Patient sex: F
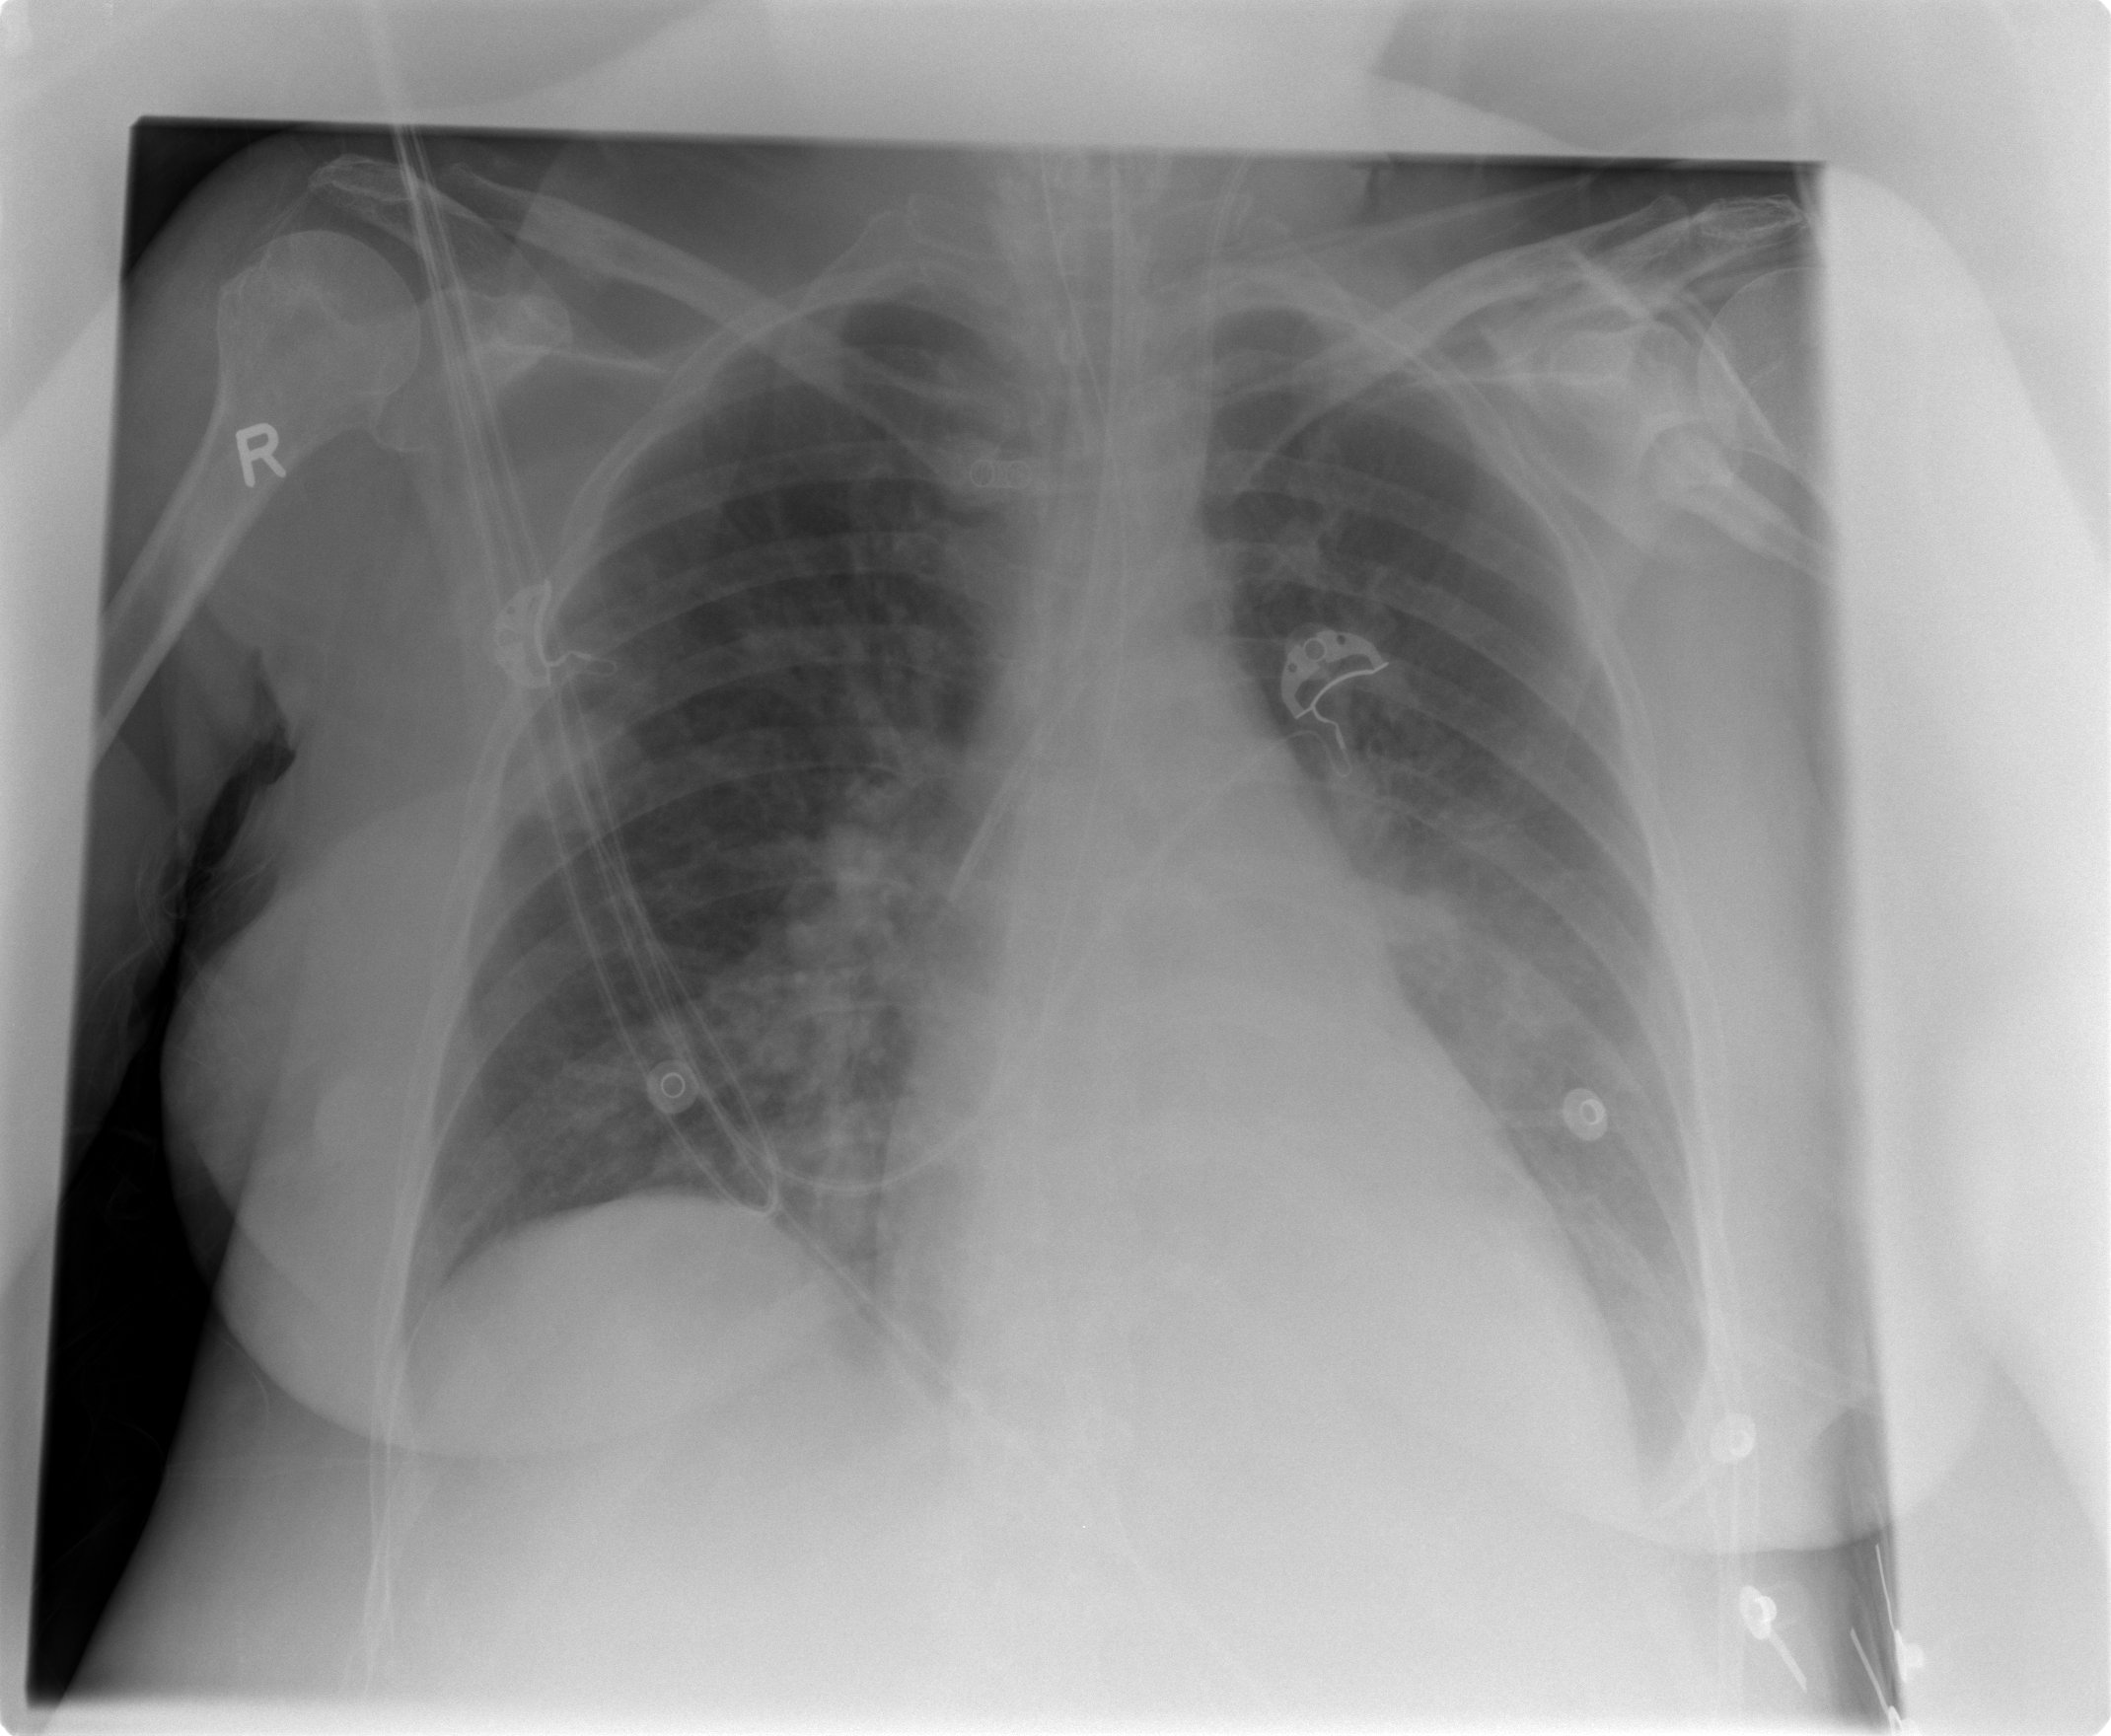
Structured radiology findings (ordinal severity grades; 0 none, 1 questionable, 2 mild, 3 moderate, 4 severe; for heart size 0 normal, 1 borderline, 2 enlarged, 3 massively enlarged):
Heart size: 2
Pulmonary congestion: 0
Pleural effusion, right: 0
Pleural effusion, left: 2
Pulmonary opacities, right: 1
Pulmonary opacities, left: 1
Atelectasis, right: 1
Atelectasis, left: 2